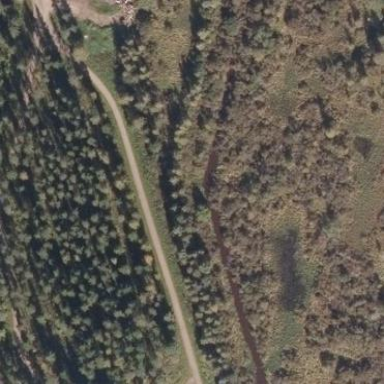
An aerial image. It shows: Beautiful woodland area.